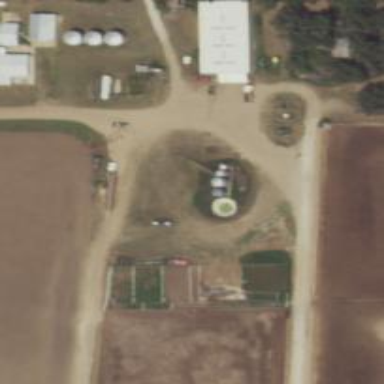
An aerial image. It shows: Silo.